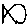
Label: fish